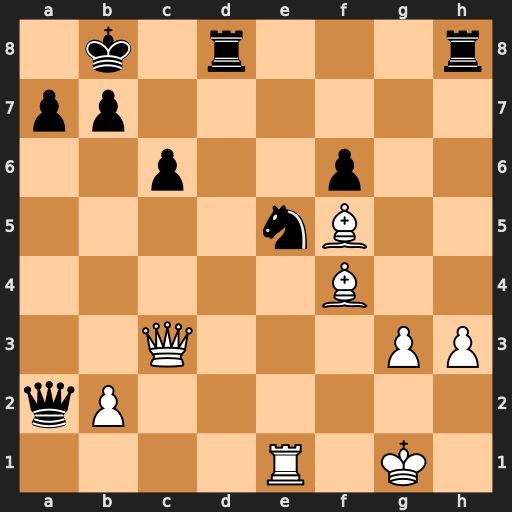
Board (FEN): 1k1r3r/pp6/2p2p2/4nB2/5B2/2Q3PP/qP6/4R1K1
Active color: w
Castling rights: -
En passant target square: -
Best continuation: Rxe5 fxe5 Bxe5+ Ka8 Bxh8